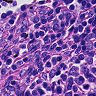
Metastatic tissue present: no